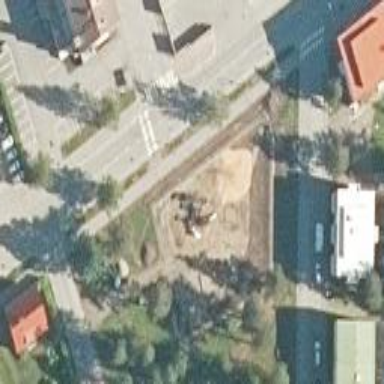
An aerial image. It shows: Playground surrounded by metal fence.